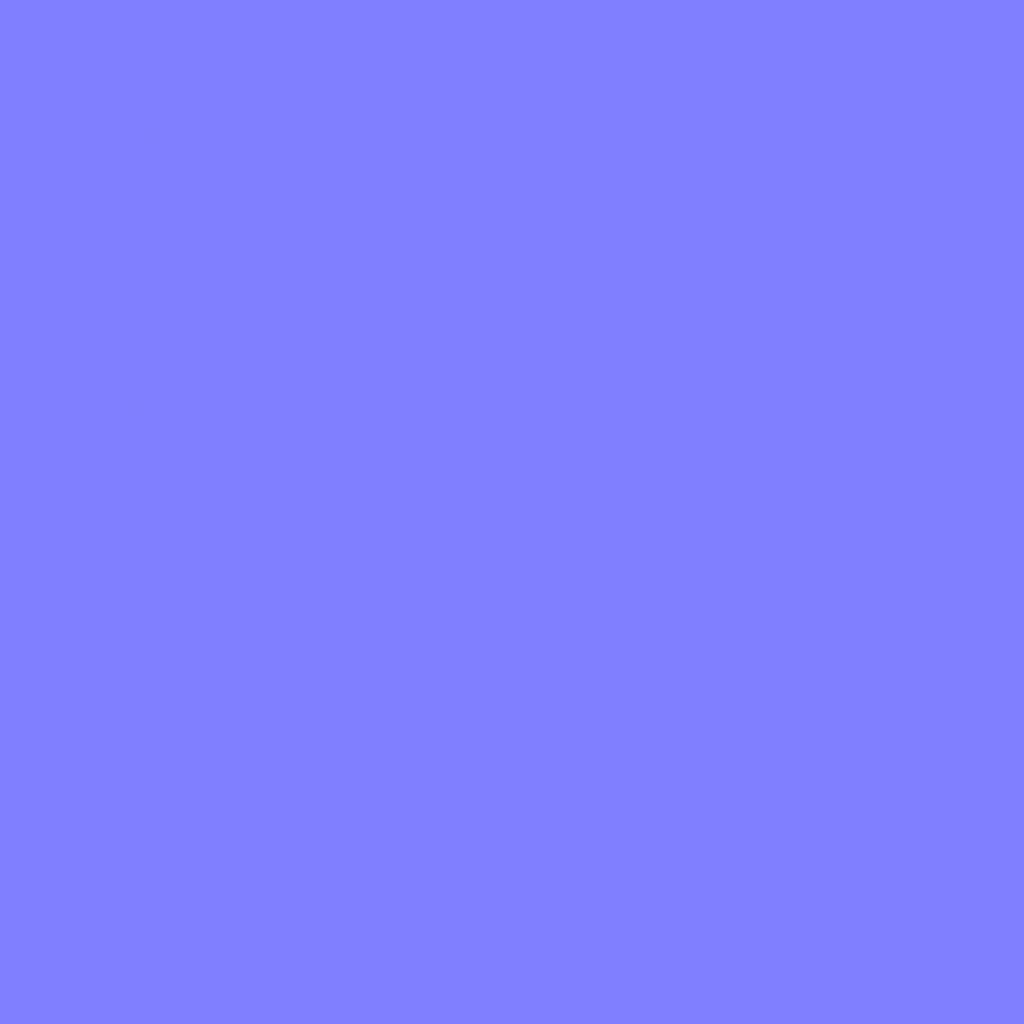
Texture map type: NormalDX